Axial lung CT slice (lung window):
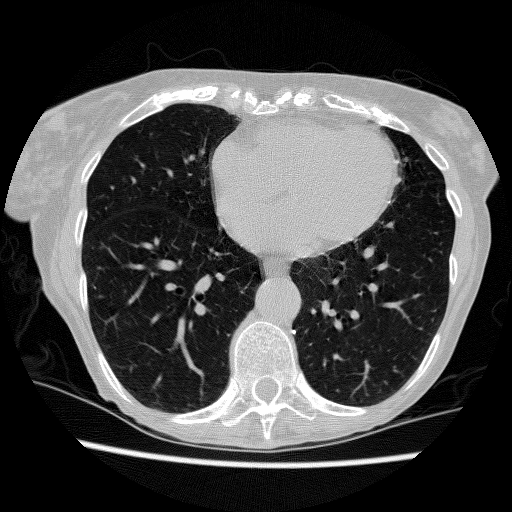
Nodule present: no